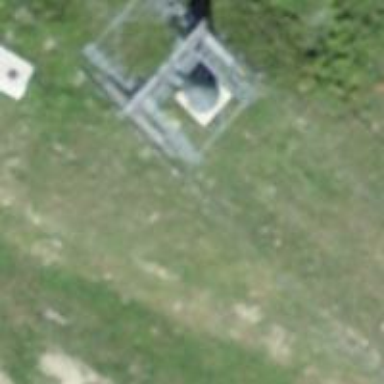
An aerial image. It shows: Pylon used for aerialway.